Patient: sex F, age 73
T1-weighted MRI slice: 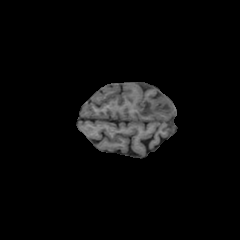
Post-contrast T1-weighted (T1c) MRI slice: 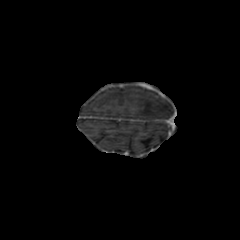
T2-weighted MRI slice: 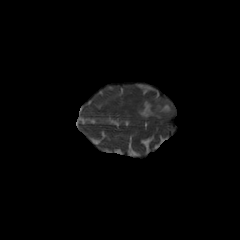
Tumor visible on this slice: yes
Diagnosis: Glioblastoma, IDH-wildtype
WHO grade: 4